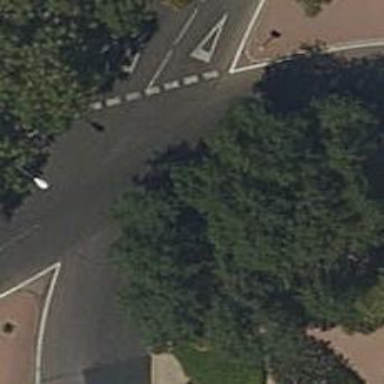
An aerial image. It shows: Residential road with asphalt surface leading up to roundabout.